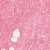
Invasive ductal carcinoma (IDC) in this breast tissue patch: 0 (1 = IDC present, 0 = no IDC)